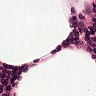
Metastatic tissue present: no